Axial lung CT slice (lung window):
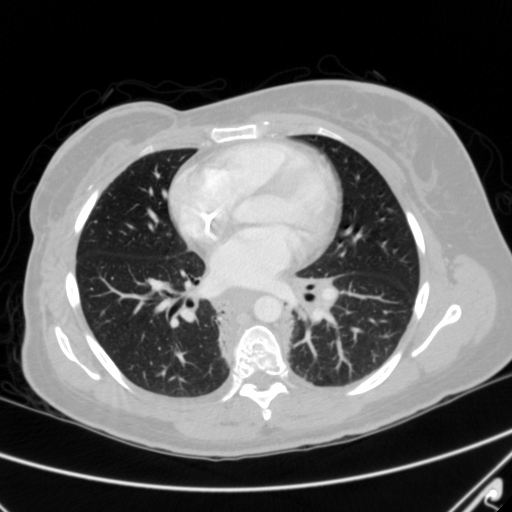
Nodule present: no